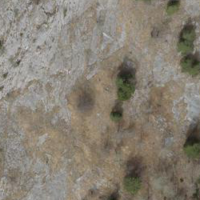
EUNIS habitat code: 48
Species observed at this site:
Gentiana verna
Crocus vernus